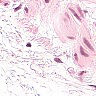
Metastatic tissue present: no